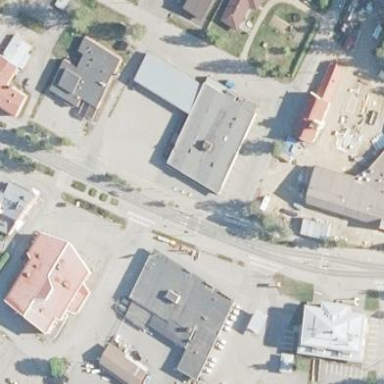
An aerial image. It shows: Supermarket building.